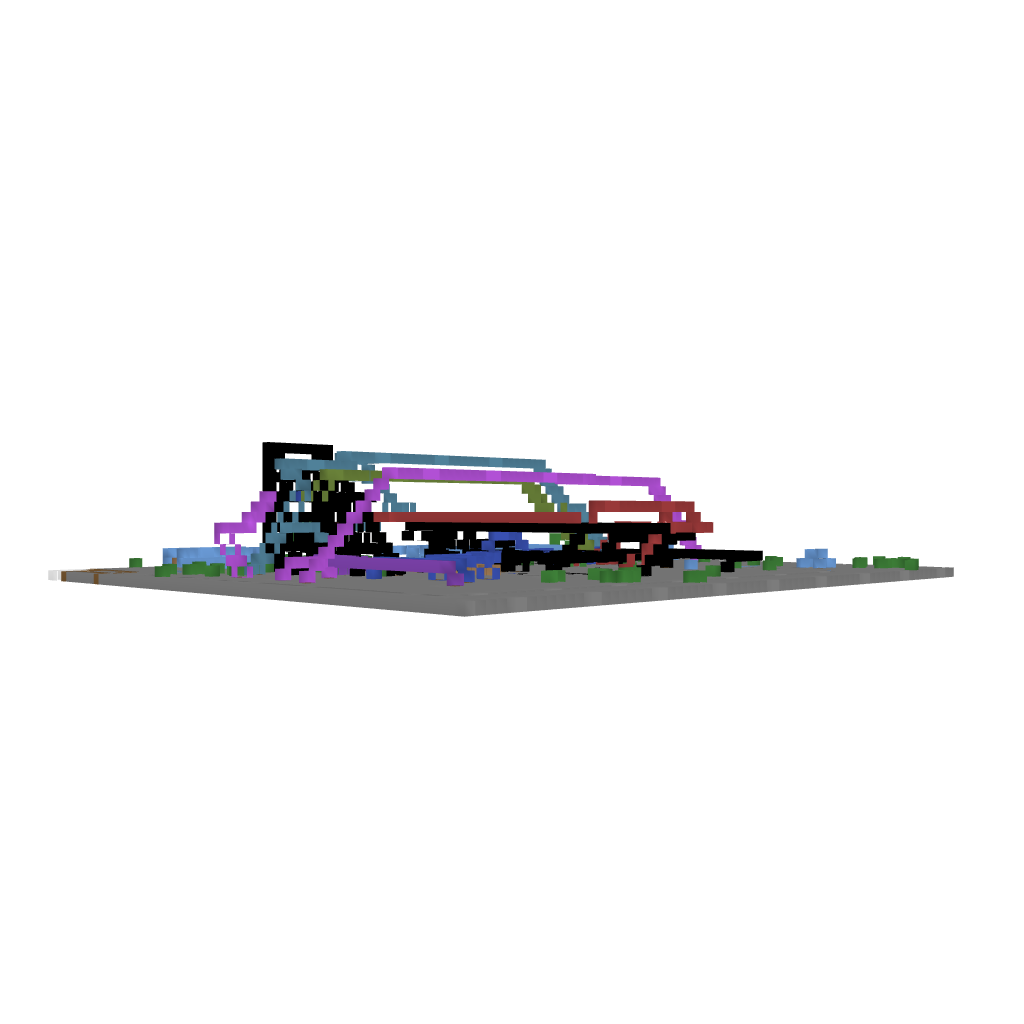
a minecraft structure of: Numbers 0-9 bad low quality